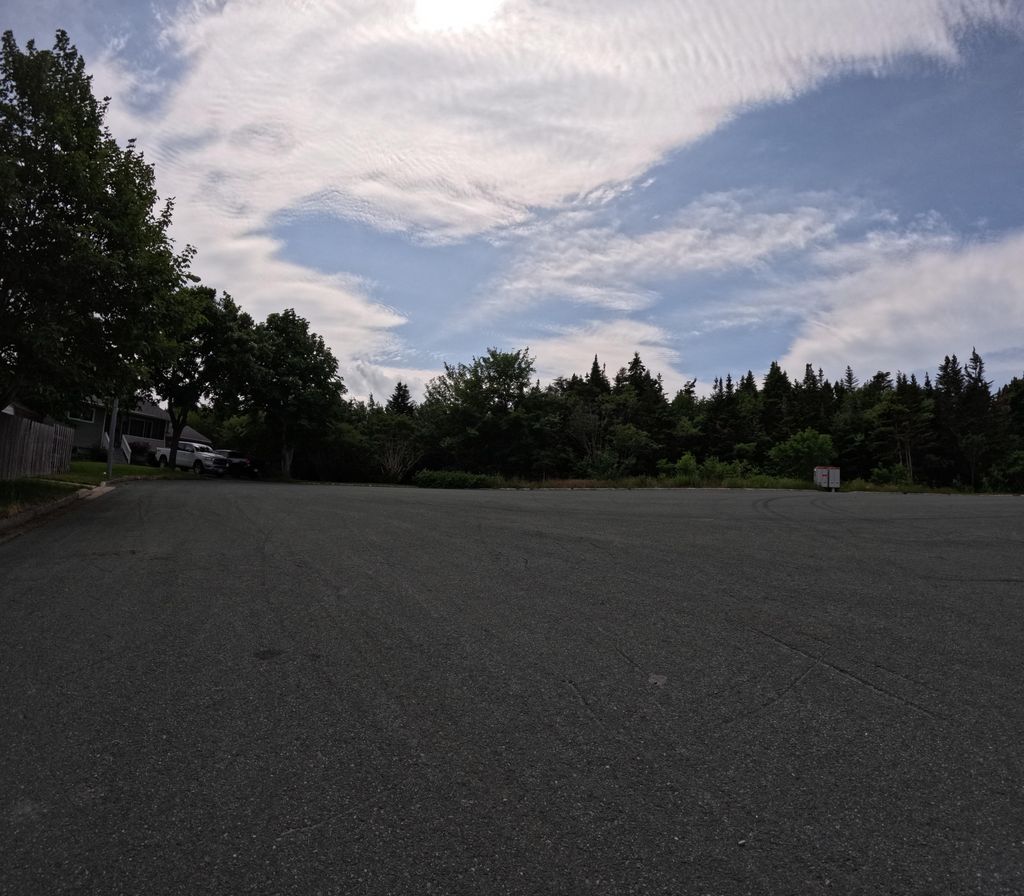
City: st_johns